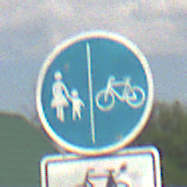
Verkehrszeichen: GetrennterRadUndGehwegRadwegRechts
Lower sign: EinspurigeFahrzeugeFrei4
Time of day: MorningAfternoon
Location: Outdoor (Nature)
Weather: PartlyCloudy
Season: NotSpecified
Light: Natural